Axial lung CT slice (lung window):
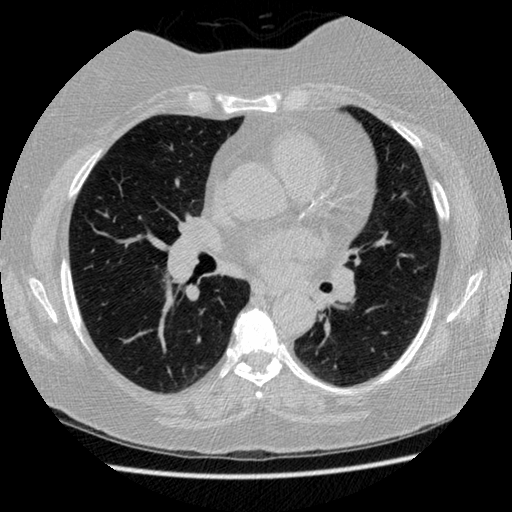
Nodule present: no